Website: walmart
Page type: account-selection
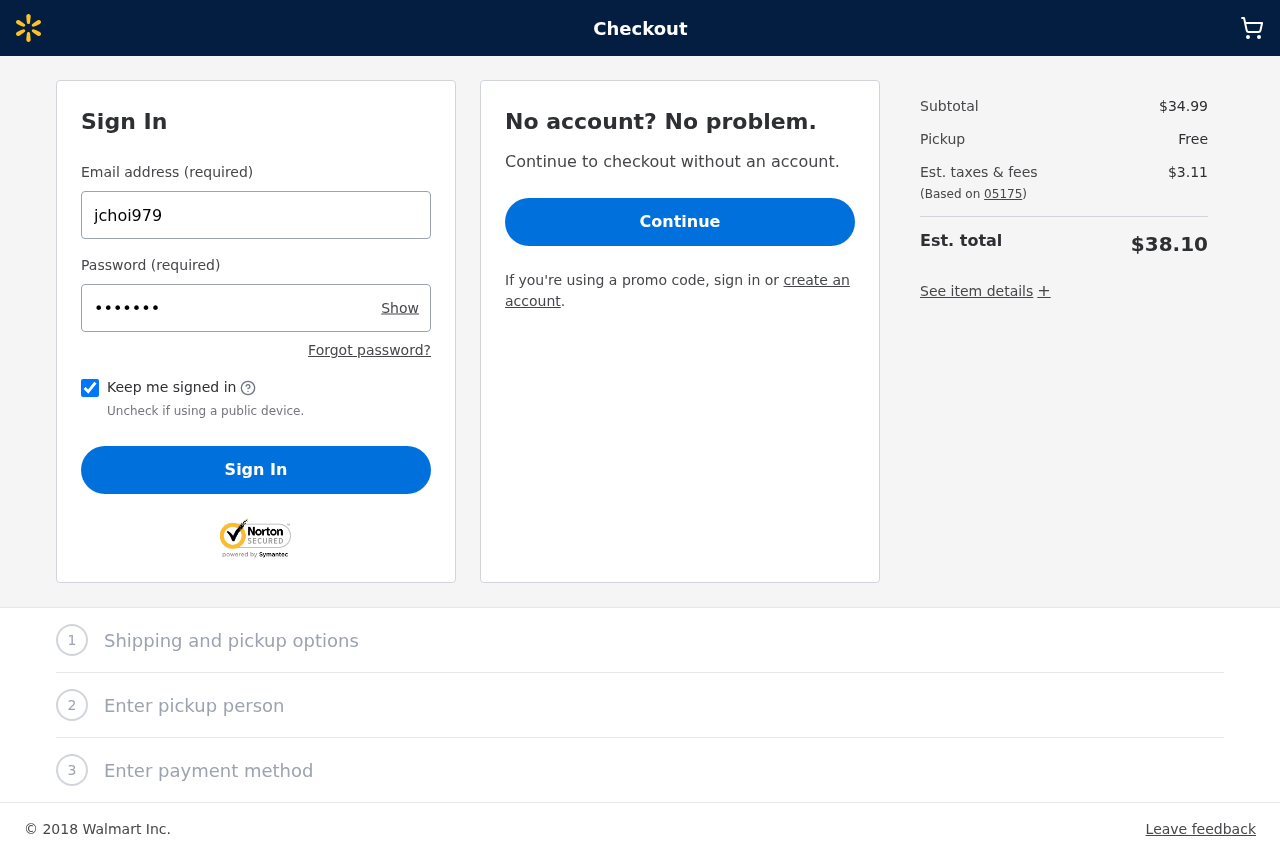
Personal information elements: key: PII_LOGIN_USERNAME
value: jchoi979
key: PII_POSTCODE
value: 05175
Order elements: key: ORDER_SUBTOTAL
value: $34.99
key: ORDER_TAX
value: $3.11
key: ORDER_TOTAL
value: $38.10